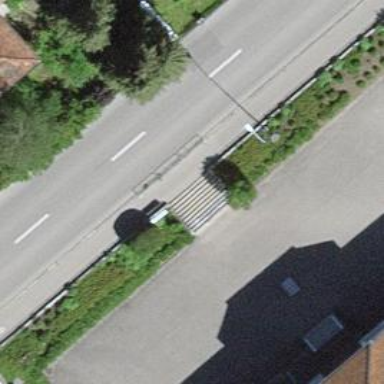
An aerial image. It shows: Road with steps.